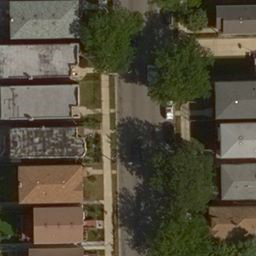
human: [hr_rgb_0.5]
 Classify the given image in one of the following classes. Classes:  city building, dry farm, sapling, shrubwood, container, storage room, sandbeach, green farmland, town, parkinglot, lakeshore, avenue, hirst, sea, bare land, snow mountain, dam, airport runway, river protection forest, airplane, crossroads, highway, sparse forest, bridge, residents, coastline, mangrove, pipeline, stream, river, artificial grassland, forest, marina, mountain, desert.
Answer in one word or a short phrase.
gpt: residents